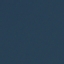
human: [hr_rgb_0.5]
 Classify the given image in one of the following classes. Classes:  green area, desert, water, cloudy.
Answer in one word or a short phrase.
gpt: water